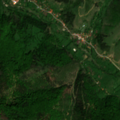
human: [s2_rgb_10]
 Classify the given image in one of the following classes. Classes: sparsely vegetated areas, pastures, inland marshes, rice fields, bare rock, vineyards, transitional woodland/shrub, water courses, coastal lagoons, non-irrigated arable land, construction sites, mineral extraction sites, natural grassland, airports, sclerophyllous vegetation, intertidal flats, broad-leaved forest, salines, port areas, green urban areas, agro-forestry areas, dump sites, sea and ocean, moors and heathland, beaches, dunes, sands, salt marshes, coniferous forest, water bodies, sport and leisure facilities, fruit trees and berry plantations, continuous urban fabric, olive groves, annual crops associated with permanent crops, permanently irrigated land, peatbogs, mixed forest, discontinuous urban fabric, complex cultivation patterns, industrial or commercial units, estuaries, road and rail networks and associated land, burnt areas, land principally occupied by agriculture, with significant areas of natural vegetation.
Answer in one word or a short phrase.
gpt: complex cultivation patterns, land principally occupied by agriculture, with significant areas of natural vegetation, broad-leaved forest, coniferous forest, mixed forest, natural grassland, transitional woodland/shrub